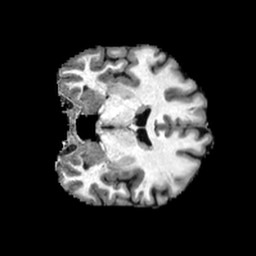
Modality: T1w
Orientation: coronal
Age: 27
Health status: healthy
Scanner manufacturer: philips
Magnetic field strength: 3 T
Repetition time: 0.007835 s
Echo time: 0.003591 s